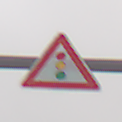
Verkehrszeichen: Lichtzeichenanlage
Umgebung: Outdoor, Nature
Tageszeit: Midday
Wetter: Overcast
Licht: Natural
Jahreszeit: Winter
Kontrast: LowContrast